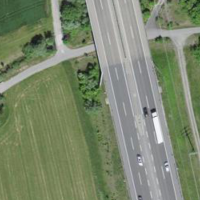
EUNIS habitat code: 57
Species observed at this site:
Buteo buteo
Milvus milvus
Ononis spinosa